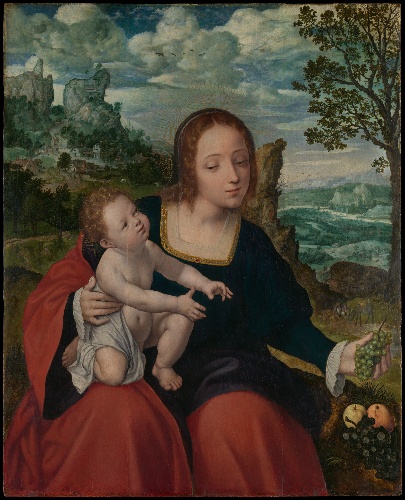
Title: The Rest on the Flight into Egypt
Artist: Jan Massys|Master of the Liège Disciples at Emmaus
Artist bio: Netherlandish, Antwerp ca. 1509–1573 Antwerp|Netherlandish, active mid-16th century
Date: 1537–40
Object type: Painting
Classification: Paintings
Medium: Oil on wood
Dimensions: 37 1/2 x 30 1/4 in. (95.3 x 76.8 cm)
Department: European Paintings
Credit line: The Friedsam Collection, Bequest of Michael Friedsam, 1931
Accession year: 1932
Repository: Metropolitan Museum of Art, New York, NY
Tags: Grapes|Madonna and Child